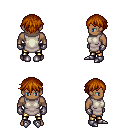
a pixel art fantasy rpg character, male body template, human, dark skin, white tunic, gold greaves, brunette short bangs hairstyle, metal gloves, metal boots, four views (front, back, left, right), 2x2 character sprite sheet, small pixel art, hard edges, no anti-aliasing